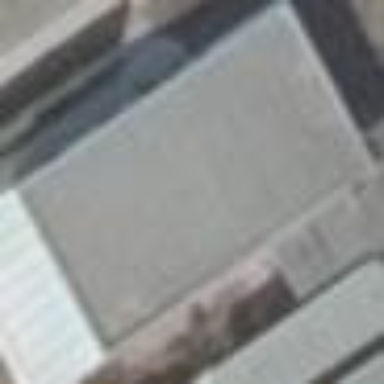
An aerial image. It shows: Detached building with flat roof. The building is white in color.